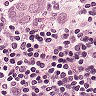
Metastatic tissue present: yes